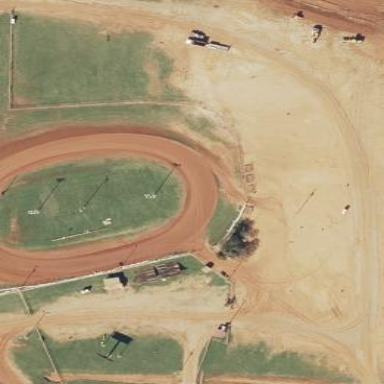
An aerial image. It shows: Motor sport raceway.